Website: lowes
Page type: payment
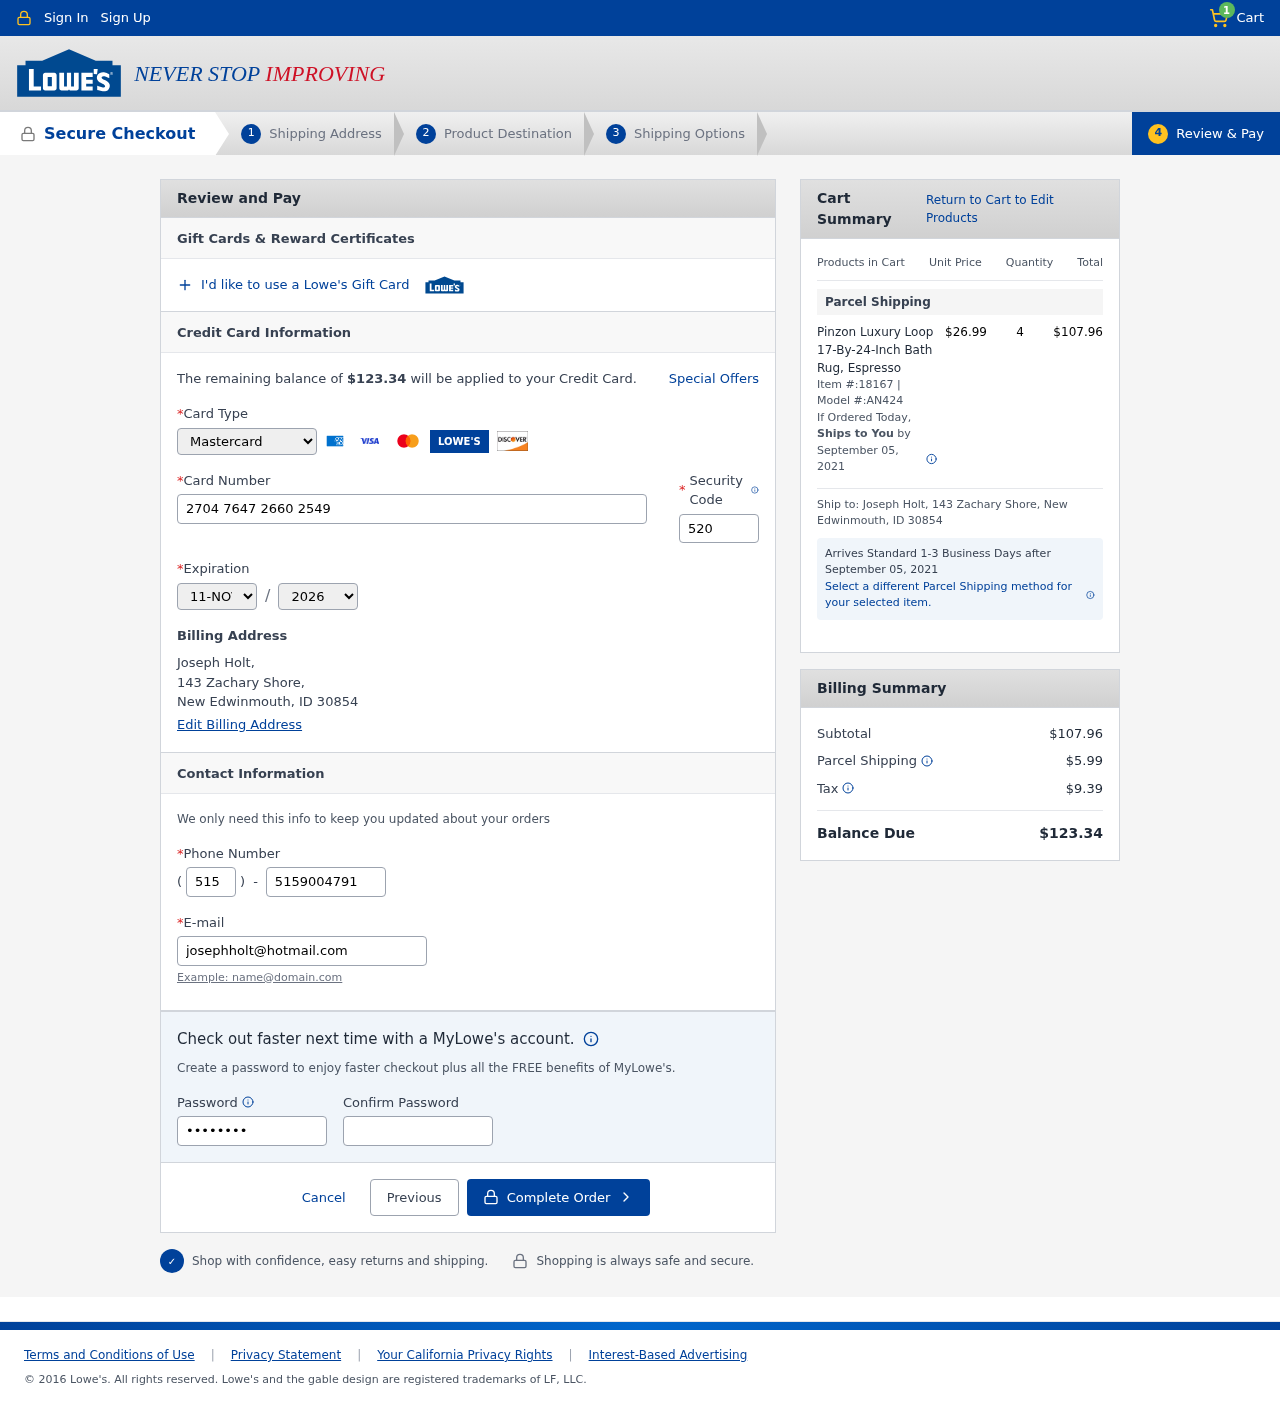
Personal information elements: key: PII_CARD_CVV
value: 520
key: PII_CARD_EXPIRY_MONTH
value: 11
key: PII_CARD_EXPIRY_YEAR
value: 26
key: PII_CARD_NUMBER
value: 2704 7647 2660 2549
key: PII_CARD_TYPE
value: Mastercard
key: PII_CITY_STATE_ZIP
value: New Edwinmouth, ID 30854
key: PII_EMAIL
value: josephholt@hotmail.com
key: PII_FULLNAME
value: Joseph Holt,
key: PII_PHONE
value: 5159004791
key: PII_PHONE_AREA
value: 515
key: PII_STREET
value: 143 Zachary Shore
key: PII_STREET
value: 143 Zachary Shore,
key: PII_FULLNAME2
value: Joseph Holt
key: PII_CITY
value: New Edwinmouth
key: PII_STATE_ABBR
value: ID
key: PII_POSTCODE
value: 30854
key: PII_POSTCODE_FULL
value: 30854
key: PII_CITY_STATE
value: New Edwinmouth, ID
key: PII_POSTCODE_NUMERIC
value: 30854
Product elements: key: PRODUCT1_NAME
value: Pinzon Luxury Loop 17-By-24-Inch Bath Rug, Espresso
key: PRODUCT1_PRICE
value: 26.99
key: PRODUCT1_QUANTITY
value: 4
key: PRODUCT1_ITEM
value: Item #:18167
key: PRODUCT1_MODEL
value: Model #:AN424
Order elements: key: ORDER_NUM_ITEMS
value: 1
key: ORDER_TOTAL
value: $123.34
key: ORDER_SHIPPING_DATE
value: September 05, 2021
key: ORDER_SUBTOTAL
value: $107.96
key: ORDER_SHIPPING_DATE2
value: September 05, 2021
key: ORDER_SHIPPING_COST
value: $5.99
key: ORDER_TAX
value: $9.39